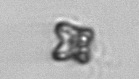
Label: Pyramimonas_longicauda